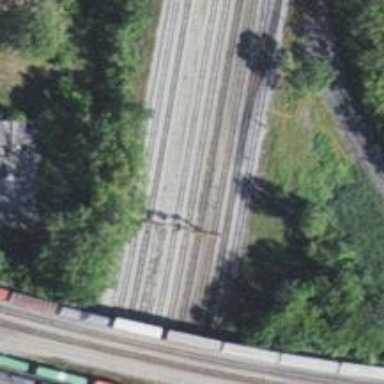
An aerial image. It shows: Railway with electrified contact lines running on embankment.